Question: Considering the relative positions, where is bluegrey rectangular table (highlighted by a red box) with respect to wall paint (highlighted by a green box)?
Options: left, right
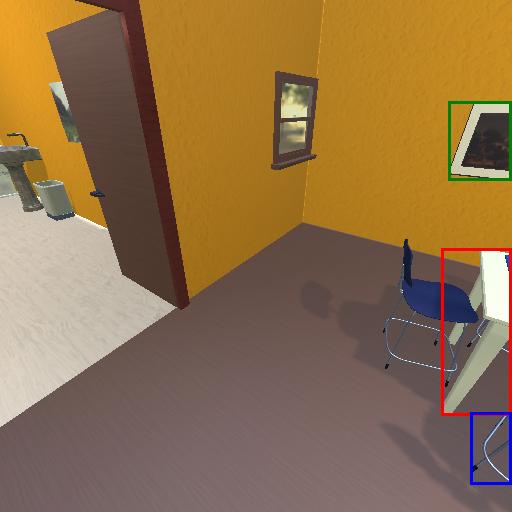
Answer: left